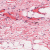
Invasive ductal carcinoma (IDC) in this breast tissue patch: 0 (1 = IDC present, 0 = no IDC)